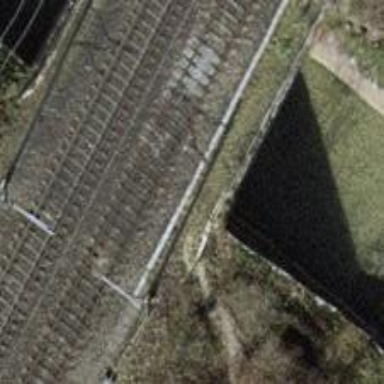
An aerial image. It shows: Railway bridge with electrified tracks and single rail.